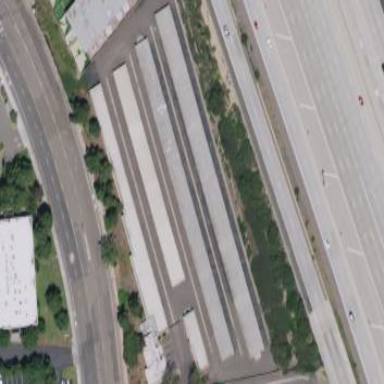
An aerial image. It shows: Industrial building.